Aerial crown-view tile of a tropical tree (Barro Colorado Island, Panama), acquired 20240716:
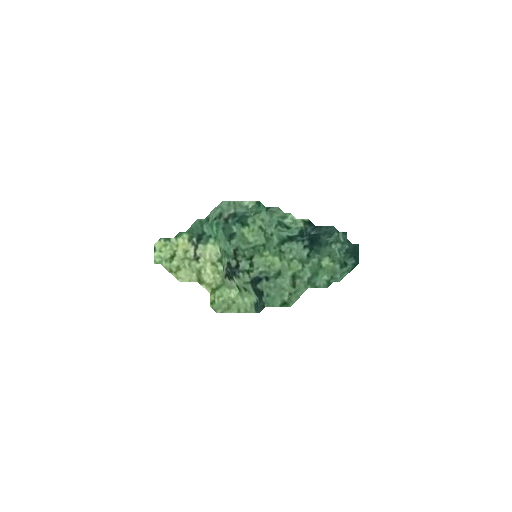
Species: Apeiba membranacea
GBIF accepted scientific name: Apeiba membranacea
Crown area: 23.175 m²